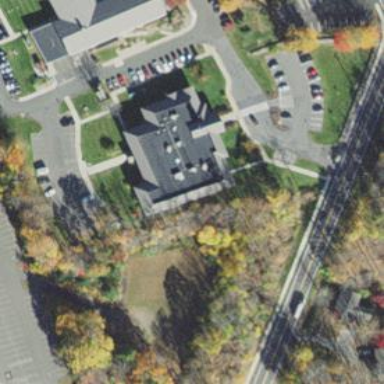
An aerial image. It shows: Public library building.